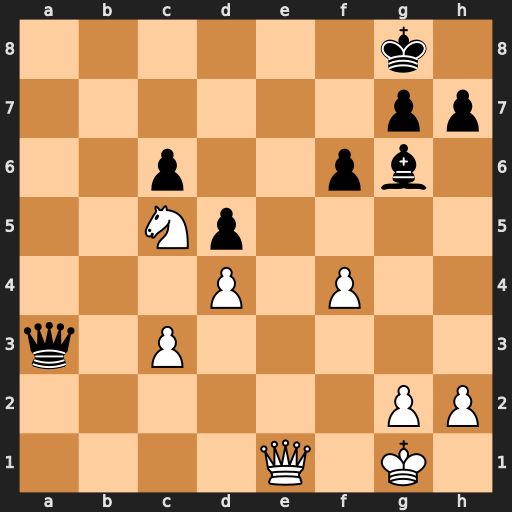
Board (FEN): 6k1/6pp/2p2pb1/2Np4/3P1P2/q1P5/6PP/4Q1K1
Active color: w
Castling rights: -
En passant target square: -
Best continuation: Qe6+ Bf7 Qc8+ Be8 Qxe8#